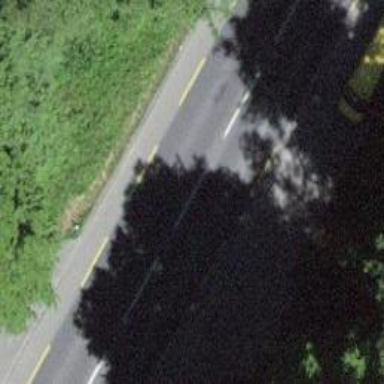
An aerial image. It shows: Primary highway with asphalt surface and lanes for cycling on both sides.